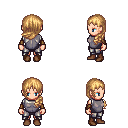
a pixel art fantasy rpg character, female body template, human, light skin, steel chest armor, metal pants, light blonde left-swept hairstyle, leather bracers, brown shoes, four views (front, back, left, right), 2x2 character sprite sheet, small pixel art, hard edges, no anti-aliasing